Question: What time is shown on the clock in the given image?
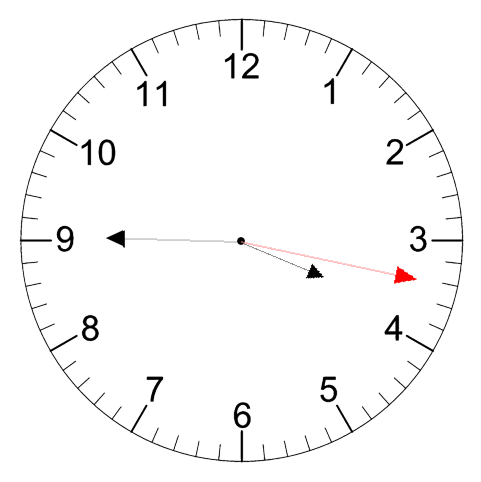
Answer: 03:45:17